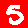
Digit: 5